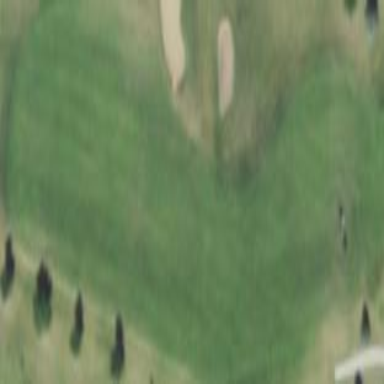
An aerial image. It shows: Grassy area designated as golf fairway.